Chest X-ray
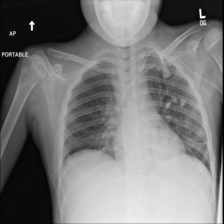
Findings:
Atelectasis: negative
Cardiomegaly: negative
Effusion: negative
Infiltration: positive
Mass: negative
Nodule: negative
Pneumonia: negative
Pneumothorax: negative
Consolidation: negative
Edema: negative
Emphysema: negative
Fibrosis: negative
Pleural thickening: negative
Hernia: negative